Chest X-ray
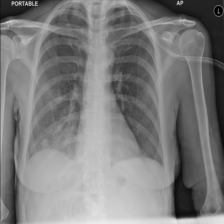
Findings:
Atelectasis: negative
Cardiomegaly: negative
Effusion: negative
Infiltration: positive
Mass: negative
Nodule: negative
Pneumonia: negative
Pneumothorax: negative
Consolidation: negative
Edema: negative
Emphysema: negative
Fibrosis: negative
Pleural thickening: negative
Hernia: negative